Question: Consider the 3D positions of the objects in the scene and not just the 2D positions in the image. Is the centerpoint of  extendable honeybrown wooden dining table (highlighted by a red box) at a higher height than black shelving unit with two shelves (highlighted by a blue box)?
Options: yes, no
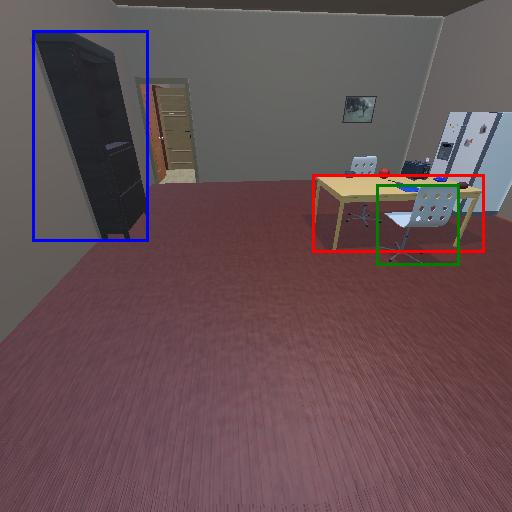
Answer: yes